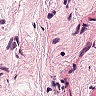
Metastatic tissue present: no